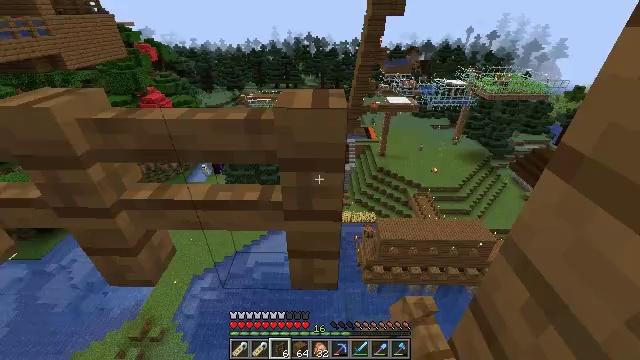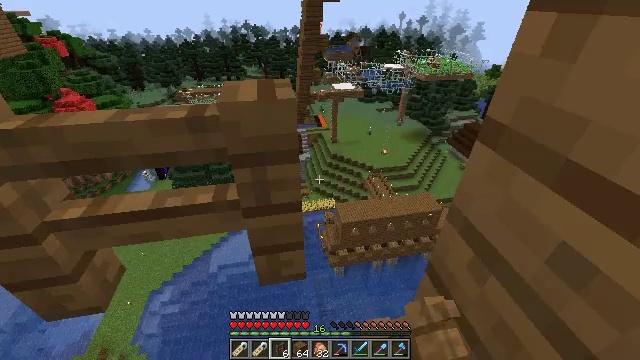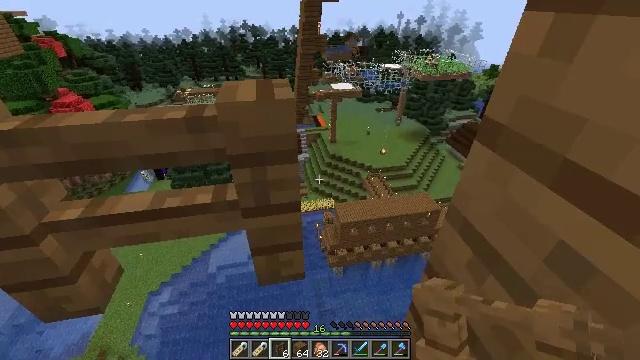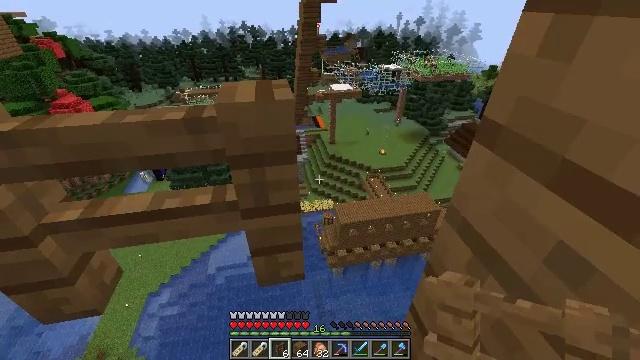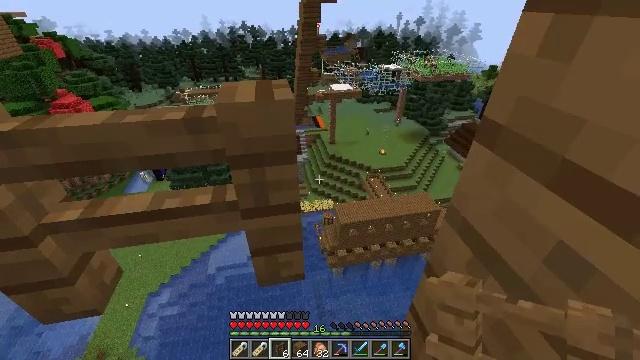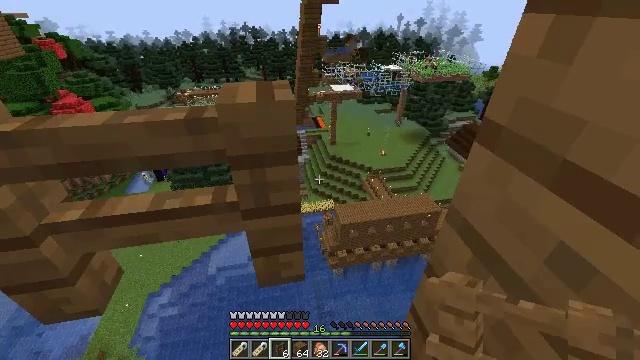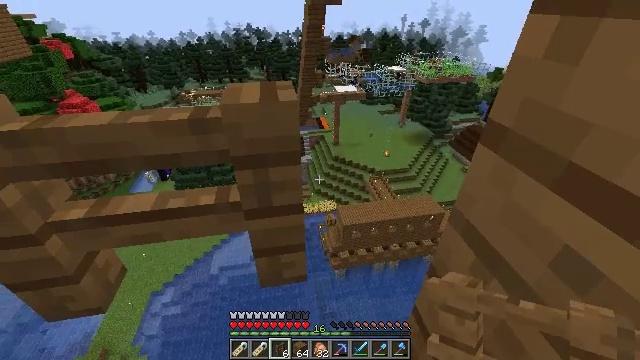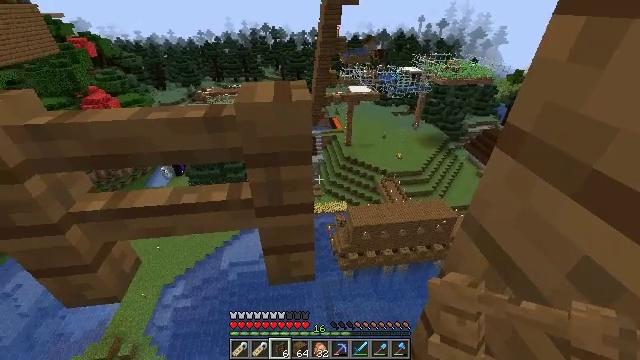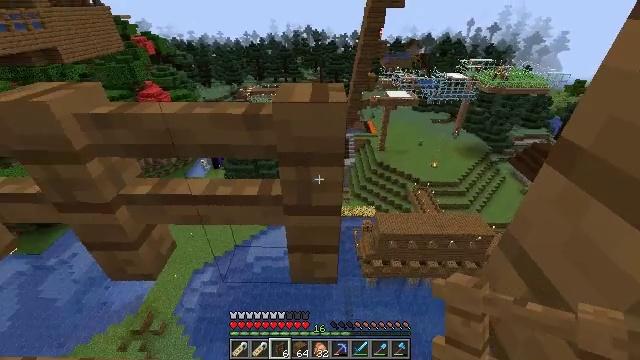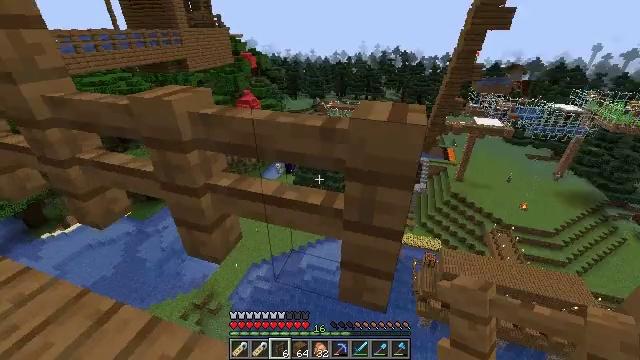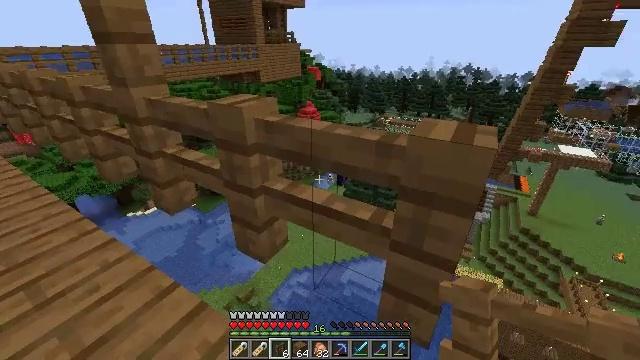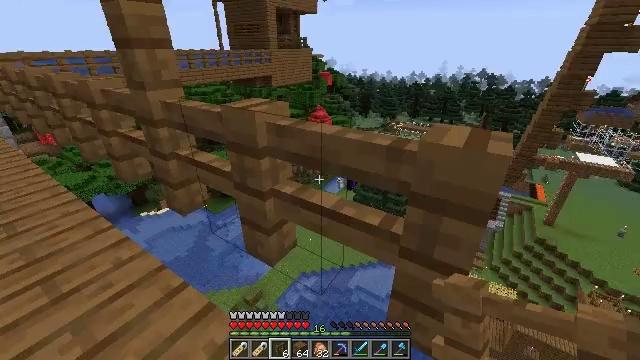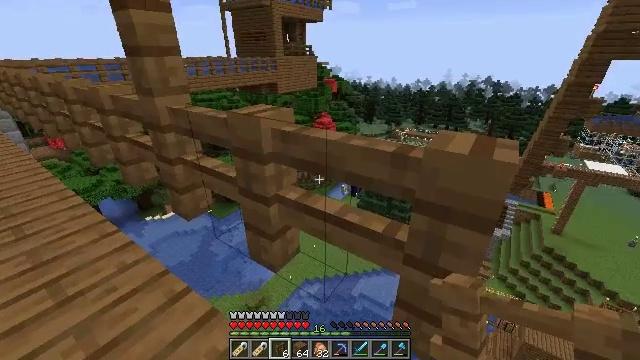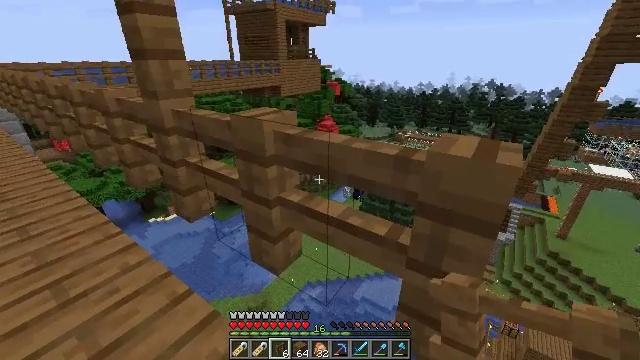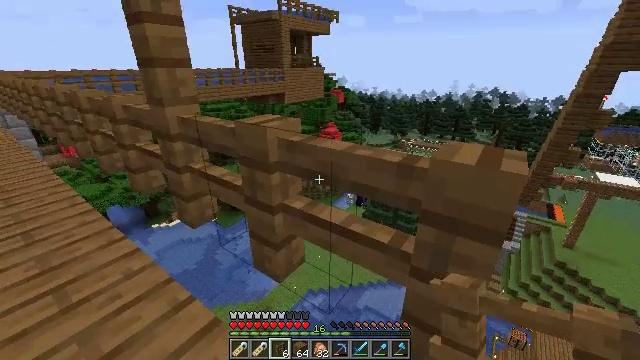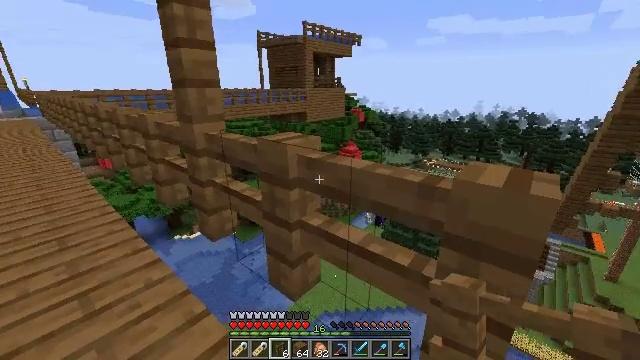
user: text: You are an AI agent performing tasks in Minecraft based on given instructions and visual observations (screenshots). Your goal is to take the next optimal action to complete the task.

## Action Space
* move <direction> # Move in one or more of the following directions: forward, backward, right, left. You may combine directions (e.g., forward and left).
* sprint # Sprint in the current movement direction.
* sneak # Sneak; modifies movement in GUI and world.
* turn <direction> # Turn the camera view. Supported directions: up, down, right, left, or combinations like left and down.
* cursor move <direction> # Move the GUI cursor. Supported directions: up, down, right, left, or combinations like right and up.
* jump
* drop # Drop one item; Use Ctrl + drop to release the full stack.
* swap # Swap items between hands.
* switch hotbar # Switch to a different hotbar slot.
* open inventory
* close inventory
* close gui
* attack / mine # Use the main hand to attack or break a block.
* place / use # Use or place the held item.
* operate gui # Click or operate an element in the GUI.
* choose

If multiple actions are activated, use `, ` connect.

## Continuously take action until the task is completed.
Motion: motion action
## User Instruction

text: Remove the spruce fence from the structure.
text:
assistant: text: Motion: sneak, turn right and down
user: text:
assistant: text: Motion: sneak
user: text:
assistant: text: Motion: sneak
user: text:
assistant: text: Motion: sneak
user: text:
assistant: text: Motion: sneak
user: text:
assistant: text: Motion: sneak
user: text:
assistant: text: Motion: sneak, turn left
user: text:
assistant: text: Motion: sneak, turn left
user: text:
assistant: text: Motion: sneak, turn left and up
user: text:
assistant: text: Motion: sneak, turn left and up
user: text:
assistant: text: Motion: sneak, turn left
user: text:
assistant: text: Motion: sneak, turn left and up
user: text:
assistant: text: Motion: sneak
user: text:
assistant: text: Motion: sneak, turn up
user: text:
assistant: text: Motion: sneak, turn left and up
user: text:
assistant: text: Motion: move left, sneak, turn left and up
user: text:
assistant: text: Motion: move forward and move left, sneak, turn left and up
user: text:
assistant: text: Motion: move forward and move left, sneak
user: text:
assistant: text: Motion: move forward and move left, sneak, turn up
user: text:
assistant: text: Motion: move forward and move left, sneak, turn up
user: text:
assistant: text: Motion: move forward and move left, sneak, turn up
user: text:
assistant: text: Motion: move forward and move left, sneak, turn right and up
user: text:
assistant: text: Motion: move forward and move left, sneak, turn right and up
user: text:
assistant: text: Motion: move forward and move left, sneak, turn right and up
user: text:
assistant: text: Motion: move forward and move left, sneak, turn right
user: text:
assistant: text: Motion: move forward and move left, sneak
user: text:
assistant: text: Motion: move forward and move left, sneak, turn right
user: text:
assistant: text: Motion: move forward and move left, sneak, turn right
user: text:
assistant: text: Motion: move forward and move left, sneak
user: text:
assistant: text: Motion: move forward and move left, sneak